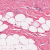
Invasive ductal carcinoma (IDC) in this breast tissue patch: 0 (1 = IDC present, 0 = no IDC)